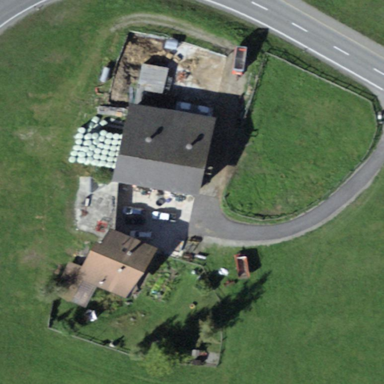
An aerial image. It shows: Farmyard area.